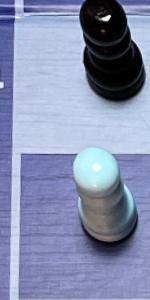
Label: Pawn_White